Question: I am trying to troubleshoot a problem that I am having with my test database. I am currently following alongside Agile Web Development 4 and going through the chapters. Somewhere along 3/4ths of the way I discovered that my test database was persisting data and am currently trying to find out where exactly this is taking place. I have an orders_controller_test.rb file that I am trying to run.
When I execute
'rake test:controllers'
'rake test test/controllers/orders_controller_test.rb'
'''
rake test
'''
the tests execute and the data is persisted. I want to go test by test one at a time and am executing this command to do so:
'''
rake test test/controllers/orders_controller_test.rb name_of_test
'''
as shown in the Rails 4 guide. The execution of this command yields this:

As you can see it executes the tests but doesn't actually do so. No assertions are made and this is confusing/frustrating me. I've referred to this web article and have tried the methods in it. <URL>
Why is this not executing correctly. This is immensely frustrating and I suspect it is something simple. Can someone please help pinpoint what is possibly going on? Help would be greatly appreciated.
-----EDIT-----------
Controller tests
'''
require 'test_helper'
class OrdersControllerTest < ActionController::TestCase
def setup
@order = orders(:one)
end
def teardown
@order = nil
end
test "should get index" do
get :index
assert_response :success
assert_not_nil assigns(:orders)
end
test "should get new" do
get :new
assert_response :redirect
end
test "should create order" do
assert_difference('Order.count') do
post :create, order: { address: @order.address, email: @order.email, name: @order.name, pay_type: @order.pay_type }
end
assert_redirected_to store_path
end
test "should show order" do
get :show, id: @order
assert_response :success
end
test "should get edit" do
get :edit, id: @order
assert_response :success
end
test "should update order" do
patch :update, id: @order, order: { address: @order.address, email: @order.email, name: @order.name, pay_type: @order.pay_type }
assert_redirected_to order_path(assigns(:order))
end
test "should destroy order" do
assert_difference('Order.count', -1) do
delete :destroy, id: @order
end
assert_redirected_to orders_path
end
test "requires item in cart" do
get :new
assert_redirected_to store_path
assert_equal flash[:notice], 'Your cart is empty'
end
test "should get new order" do
item = LineItem.new
item.build_cart
item.product = products(:ruby)
item.save!
binding.pry
session[:cart_id] = item.cart.id
get :new
binding.pry
assert_response :success
end
end
'''
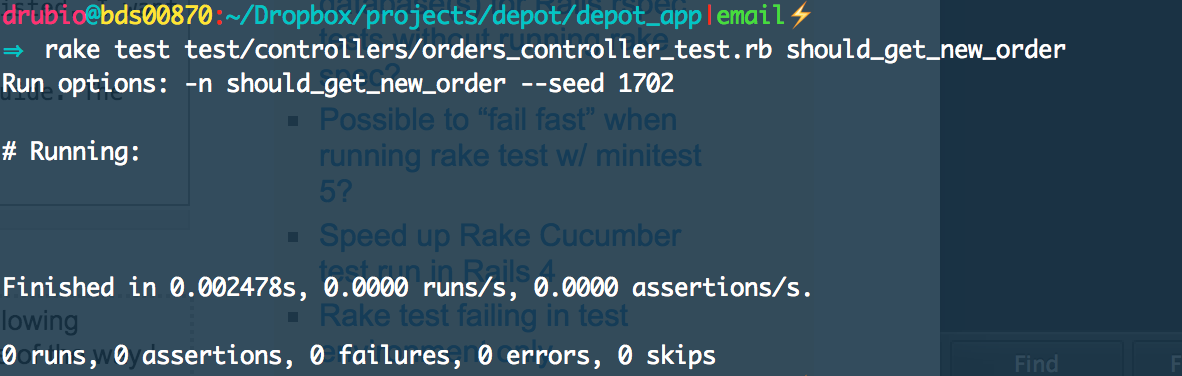
Answer: It appears that your test method name is incorrect. I believe you have to prepend 'test_' to the method name.
'''
rake test test/controllers/orders_controller_test.rb -n test_should_get_new_order
# or
rake test test/controllers/orders_controller_test.rb - test_should_get_new_order
'''
Rails converts 'test 'some name' do' to 'test_some_name' to run the test(s).